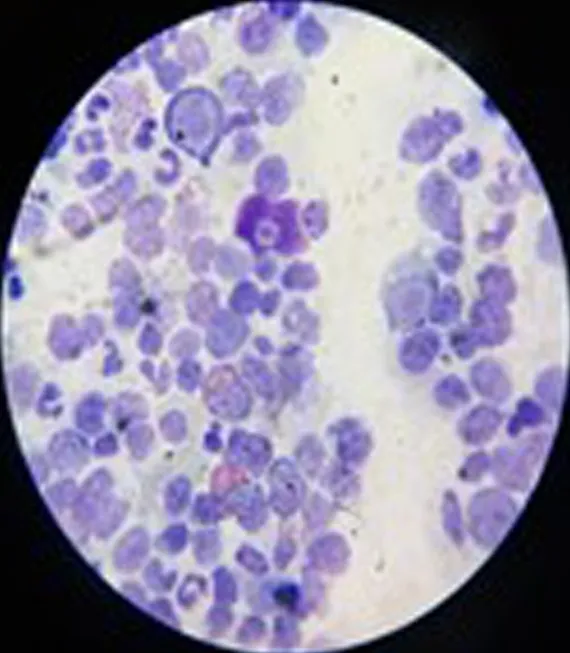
A bone marrow shows mediate cellularity, red blood cell chain hyperplasia with a relative delay of maturation, infiltration of hemosiderin granules into and out of macrophages.
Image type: pathology (immunostaining)